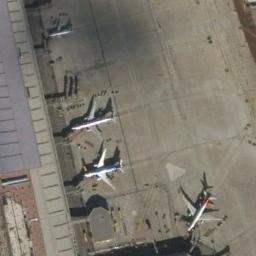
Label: airplane